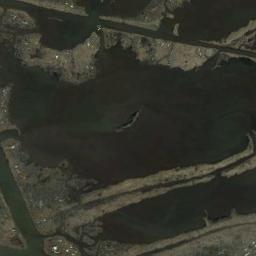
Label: wetland